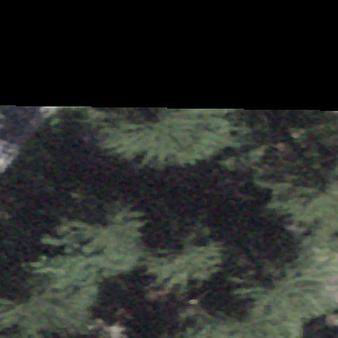
Label: other